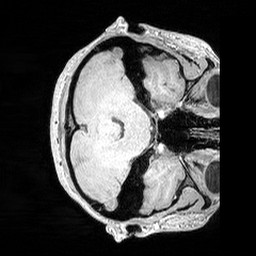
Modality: MP2RAGE
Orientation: axial
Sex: female
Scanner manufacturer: siemens
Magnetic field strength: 3 T
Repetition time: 5 s
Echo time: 0.00292 s